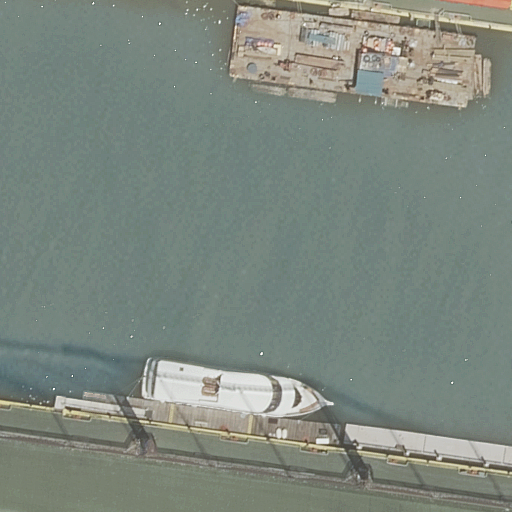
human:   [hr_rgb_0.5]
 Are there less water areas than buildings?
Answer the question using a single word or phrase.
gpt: no

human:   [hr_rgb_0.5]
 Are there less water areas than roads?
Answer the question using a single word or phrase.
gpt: yes

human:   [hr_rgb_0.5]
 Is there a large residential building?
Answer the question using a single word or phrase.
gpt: no

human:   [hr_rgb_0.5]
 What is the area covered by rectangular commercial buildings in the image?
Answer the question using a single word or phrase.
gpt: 0m2

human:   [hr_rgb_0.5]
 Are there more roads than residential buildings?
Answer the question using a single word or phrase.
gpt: yes

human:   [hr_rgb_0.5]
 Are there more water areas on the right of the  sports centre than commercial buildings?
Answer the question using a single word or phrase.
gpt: no

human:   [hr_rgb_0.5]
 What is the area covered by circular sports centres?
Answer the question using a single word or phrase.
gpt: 0m2

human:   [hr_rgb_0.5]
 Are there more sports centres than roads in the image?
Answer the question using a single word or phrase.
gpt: no

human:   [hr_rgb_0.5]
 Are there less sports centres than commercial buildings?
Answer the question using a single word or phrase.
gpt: no

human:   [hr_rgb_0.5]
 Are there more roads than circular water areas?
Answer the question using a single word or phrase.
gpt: yes

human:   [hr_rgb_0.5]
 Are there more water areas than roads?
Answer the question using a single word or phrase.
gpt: no

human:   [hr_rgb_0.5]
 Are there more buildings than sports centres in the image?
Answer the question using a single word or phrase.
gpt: no

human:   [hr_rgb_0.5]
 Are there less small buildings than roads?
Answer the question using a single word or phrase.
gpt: yes

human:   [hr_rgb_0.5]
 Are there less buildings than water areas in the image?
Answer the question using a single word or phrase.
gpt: yes

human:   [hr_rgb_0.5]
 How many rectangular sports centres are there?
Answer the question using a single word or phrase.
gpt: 0

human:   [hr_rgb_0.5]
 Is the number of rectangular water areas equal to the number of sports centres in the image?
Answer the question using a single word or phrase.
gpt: yes

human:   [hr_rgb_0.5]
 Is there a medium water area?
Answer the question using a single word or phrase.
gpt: no

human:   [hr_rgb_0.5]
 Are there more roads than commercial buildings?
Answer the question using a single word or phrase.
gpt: yes

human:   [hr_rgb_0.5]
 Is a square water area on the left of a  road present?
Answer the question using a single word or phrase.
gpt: no

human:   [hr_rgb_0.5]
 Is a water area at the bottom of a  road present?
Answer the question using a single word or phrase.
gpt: no

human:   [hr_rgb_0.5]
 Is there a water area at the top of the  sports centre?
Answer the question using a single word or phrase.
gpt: no

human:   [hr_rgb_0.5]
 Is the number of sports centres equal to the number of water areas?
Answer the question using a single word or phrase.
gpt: yes

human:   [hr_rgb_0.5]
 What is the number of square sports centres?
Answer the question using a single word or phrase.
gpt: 0

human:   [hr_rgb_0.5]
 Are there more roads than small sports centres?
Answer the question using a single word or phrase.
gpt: yes

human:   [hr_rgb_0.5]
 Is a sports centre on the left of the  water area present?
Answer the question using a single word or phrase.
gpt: no

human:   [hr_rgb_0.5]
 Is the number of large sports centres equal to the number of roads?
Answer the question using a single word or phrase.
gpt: no

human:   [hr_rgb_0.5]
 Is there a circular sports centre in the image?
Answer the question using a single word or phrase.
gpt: no

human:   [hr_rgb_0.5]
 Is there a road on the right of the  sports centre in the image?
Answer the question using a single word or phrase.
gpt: no

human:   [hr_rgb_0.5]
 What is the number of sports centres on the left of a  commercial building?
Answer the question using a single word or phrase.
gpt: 0

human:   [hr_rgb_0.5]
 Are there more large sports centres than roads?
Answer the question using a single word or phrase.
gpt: no

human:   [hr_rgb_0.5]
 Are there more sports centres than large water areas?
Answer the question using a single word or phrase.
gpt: no

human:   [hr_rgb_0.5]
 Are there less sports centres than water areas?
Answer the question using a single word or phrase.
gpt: no

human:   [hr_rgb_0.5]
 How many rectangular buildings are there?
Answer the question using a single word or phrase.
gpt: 0

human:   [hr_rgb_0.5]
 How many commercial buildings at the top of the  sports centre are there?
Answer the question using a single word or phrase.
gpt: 0

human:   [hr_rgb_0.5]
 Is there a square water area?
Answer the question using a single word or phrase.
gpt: no

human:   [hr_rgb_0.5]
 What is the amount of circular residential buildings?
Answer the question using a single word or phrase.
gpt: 0